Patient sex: M
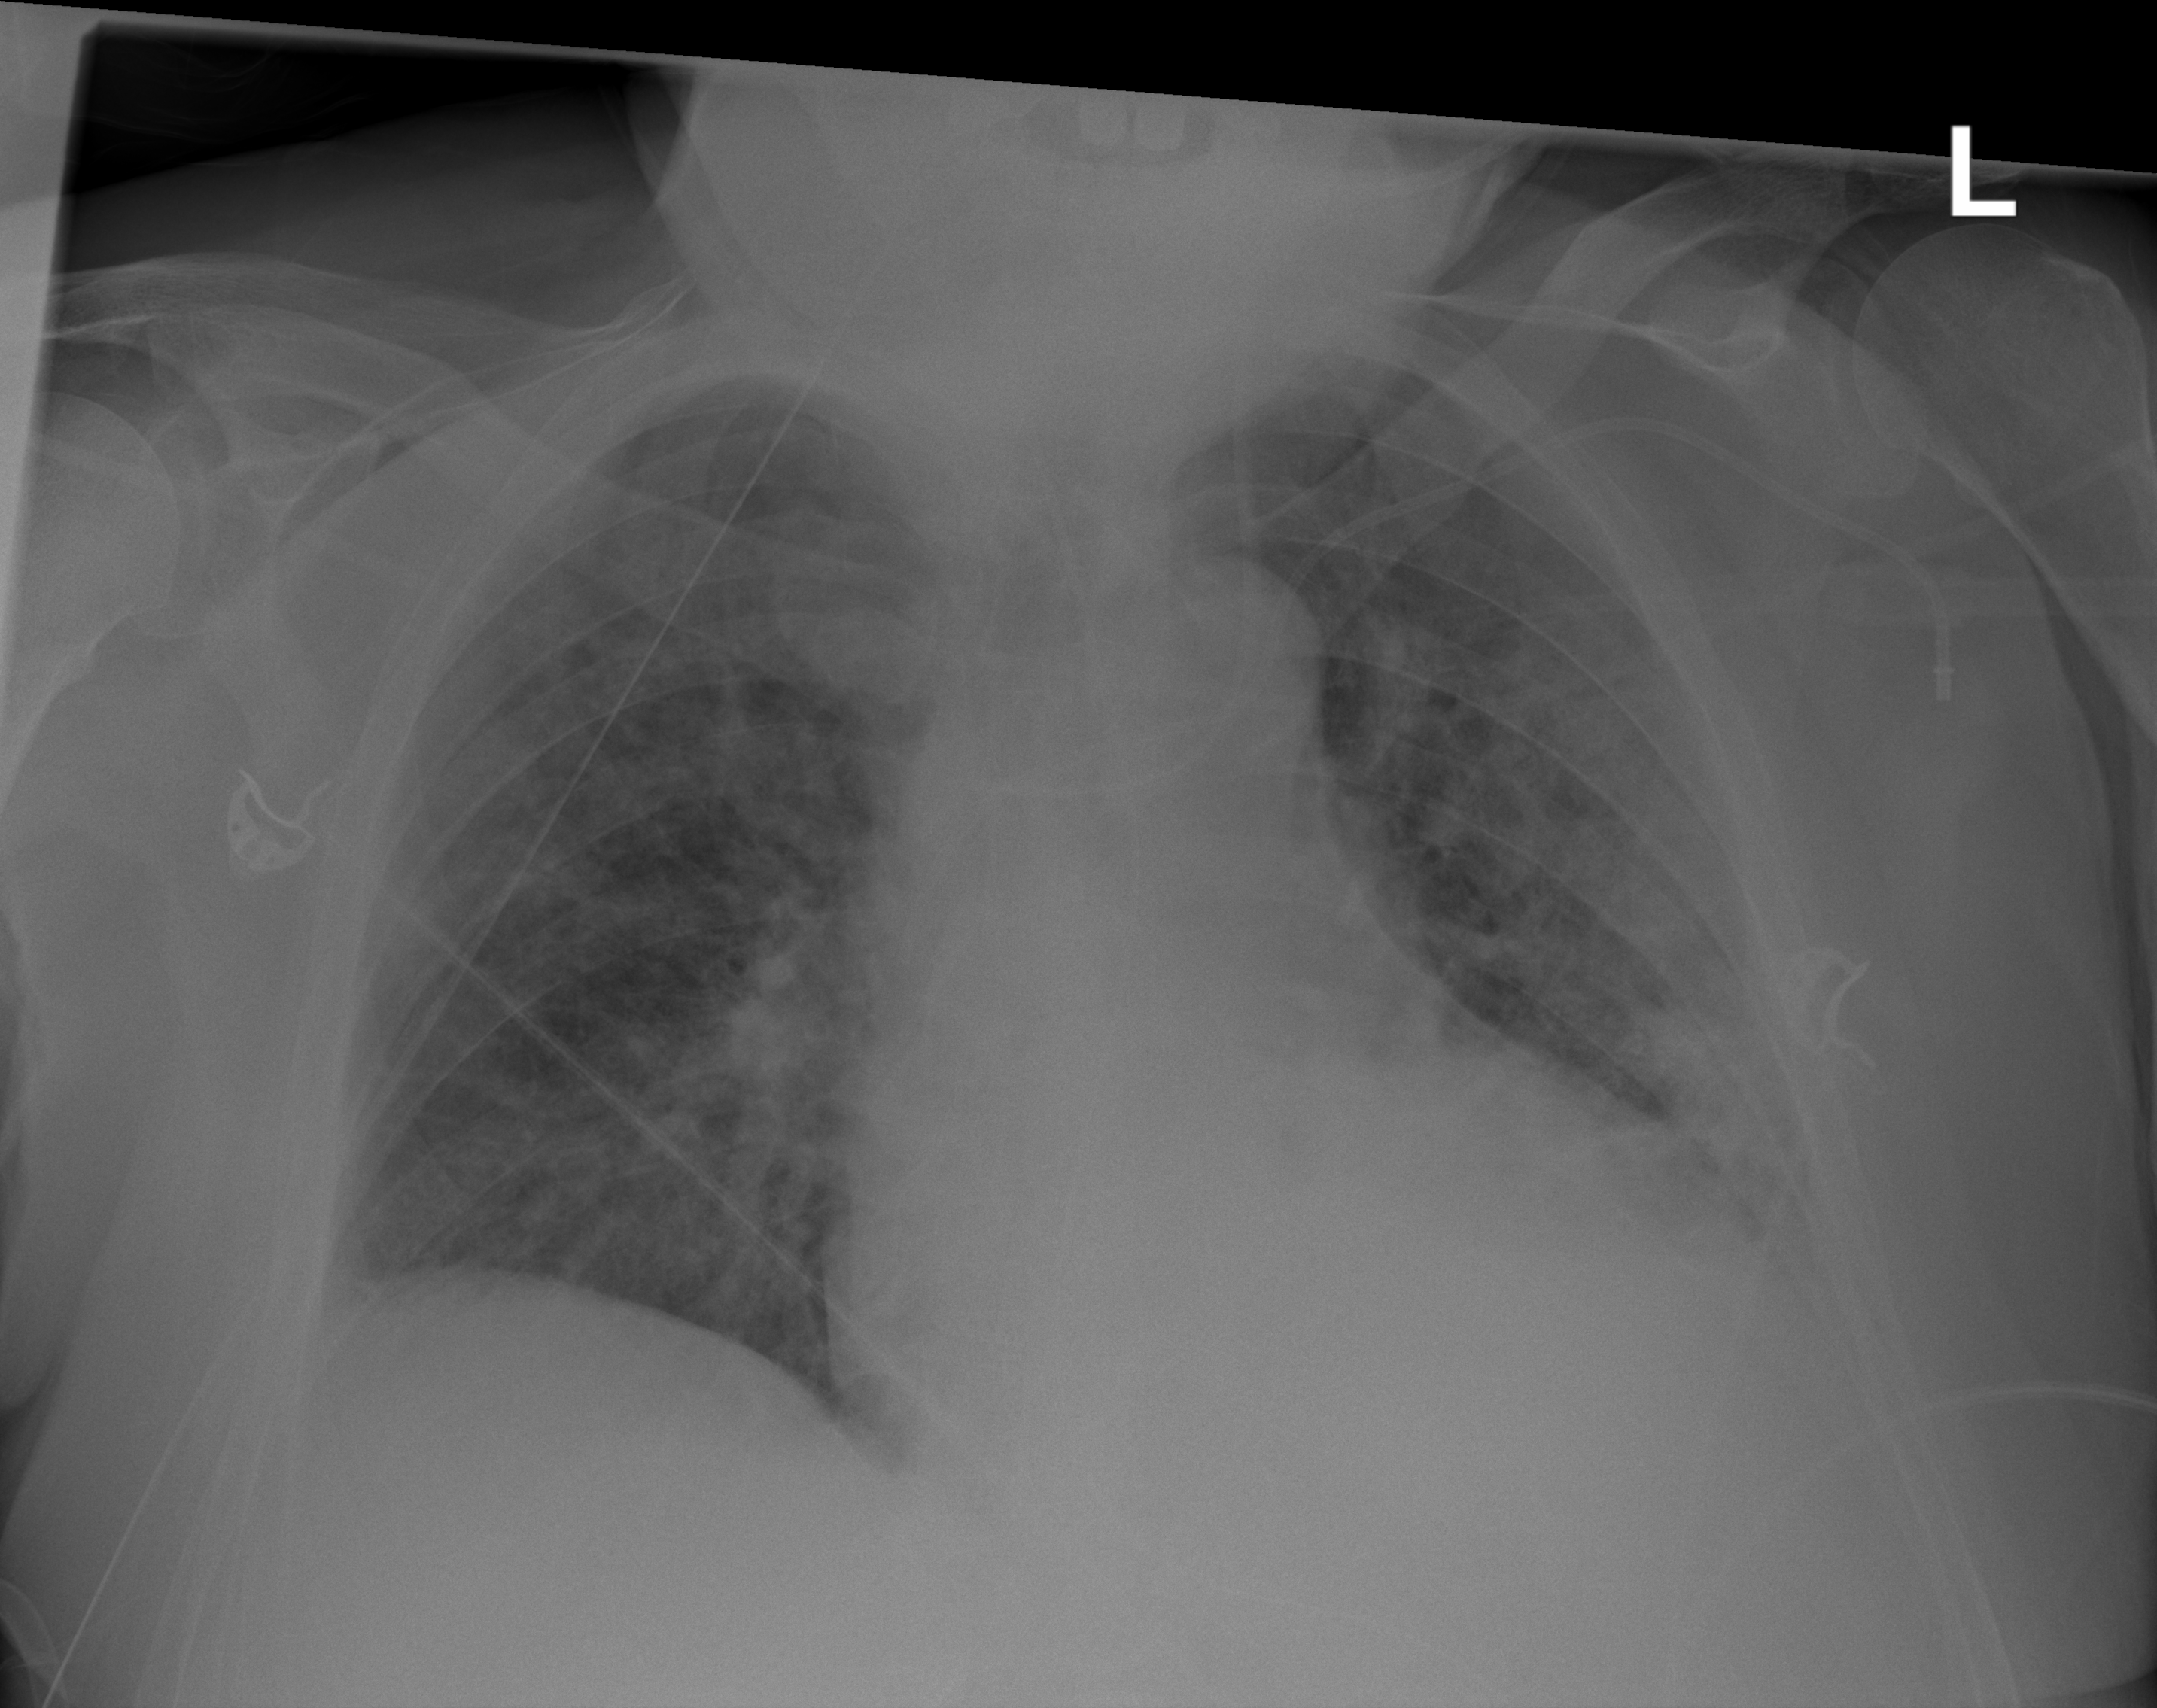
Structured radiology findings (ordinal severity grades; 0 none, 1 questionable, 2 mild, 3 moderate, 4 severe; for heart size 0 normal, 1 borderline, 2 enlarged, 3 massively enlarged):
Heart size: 2
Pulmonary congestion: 2
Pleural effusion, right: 0
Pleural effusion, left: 2
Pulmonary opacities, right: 2
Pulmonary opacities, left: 2
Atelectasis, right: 1
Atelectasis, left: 2